Question: In iPhone or iPod, when we go to the page search we see only the search bar but if we type to find one application it will show the result with table view so my question is how we can do that ?

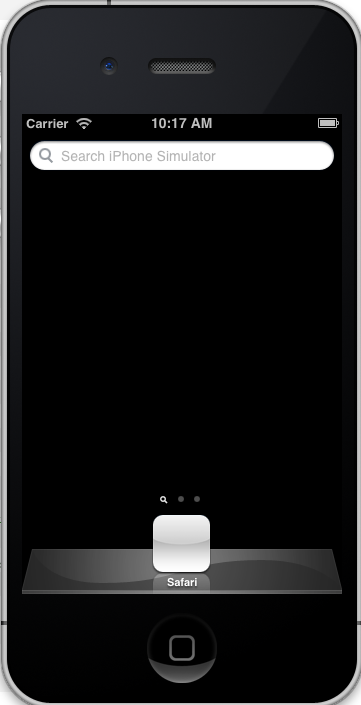
Answer: <URL> is the answer for this question. This controllers comes built-in 'UISearchBar'.
Also, this controller itself will manage hiding and unhiding (or making transparent) the tableview whenever you search in searchbar.
<URL> is the sample code provided by Apple which will help you.
I hope my answer will help you.